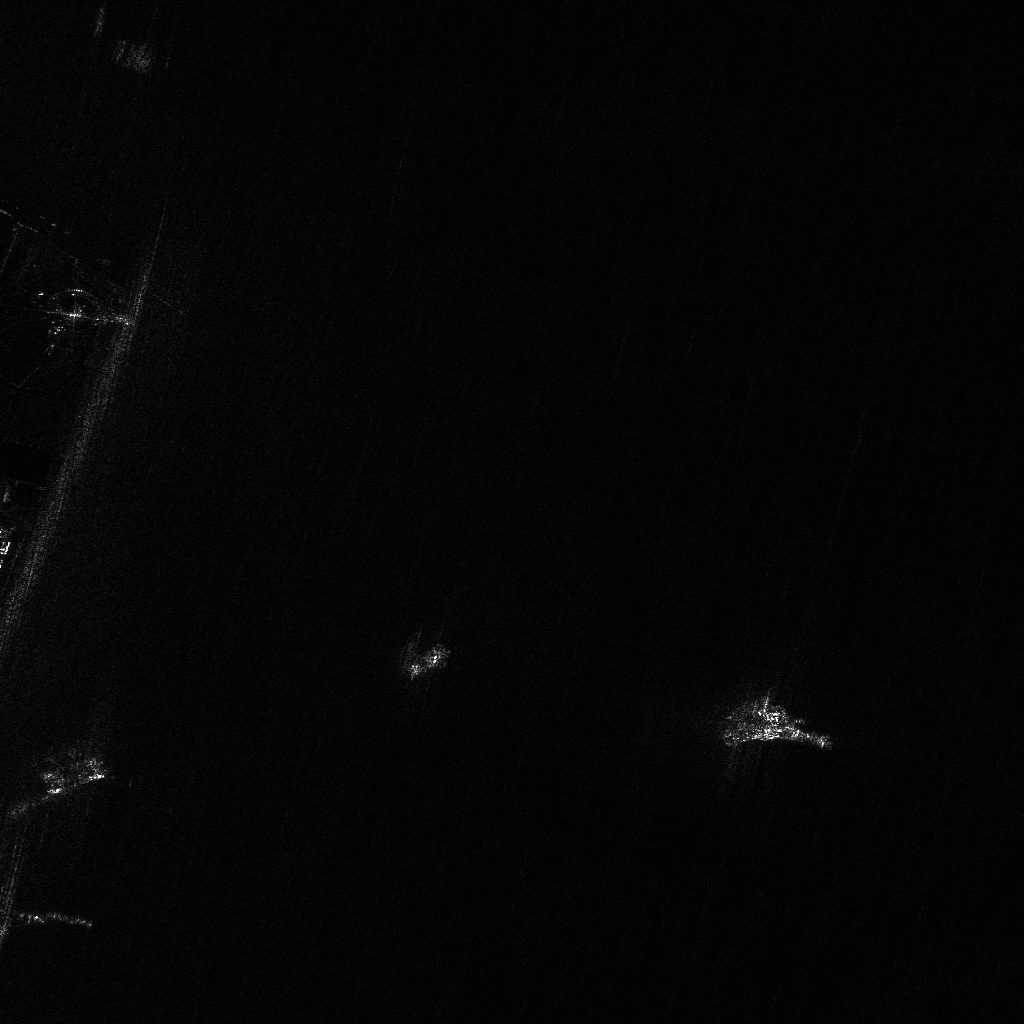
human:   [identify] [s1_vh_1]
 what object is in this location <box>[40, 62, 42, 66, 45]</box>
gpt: <ref>1 medium container at the center</ref>

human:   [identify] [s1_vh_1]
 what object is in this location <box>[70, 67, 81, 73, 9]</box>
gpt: <ref>1 large container at the bottom right</ref>